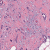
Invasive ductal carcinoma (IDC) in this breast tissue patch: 1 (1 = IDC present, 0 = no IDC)